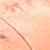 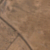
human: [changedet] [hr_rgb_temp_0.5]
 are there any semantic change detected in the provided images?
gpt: A street was realized on the left of the existing one.